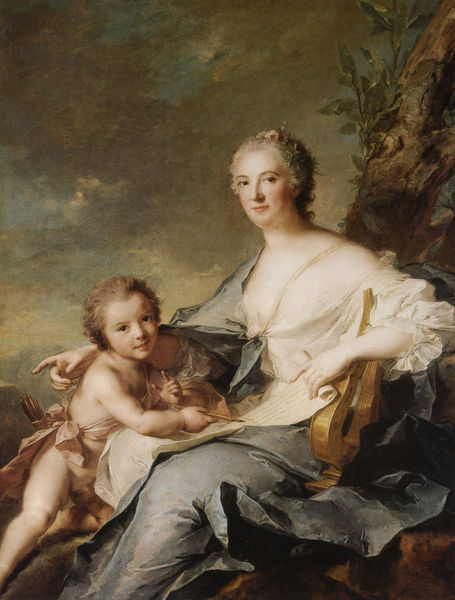
Titel: Françoise-Geneviève de Vallembras de Sombreval als Muse der lyrischen Poesie
Künstler: Jean-Marc Nattier
Standort: Paris
Institution: Musée du Louvre
Schlagwörter: akt, baum, berg, blau, blätter, dunkel, felsen, gemälde, hand, haut, himmel, kopf, laub, nackt, rubens, schatten, schurz, umhang, weiß, wolken, frauen, landschaft, menschen, mädchen, sitzen, äste, ausschnitt, blume, brust, busen, elegant, finger, frankreich, frau, frisur, geste, grau, haar, hell, holz, kleid, kleider, köpfe, licht, mund, nase, schwarz, türkis, blick, dame, rose, rosen, tuch, wolke, hochformat, rock, schleife, blond, jung, arm, arme, augen, barock, blicke, bluse, falten, gesicht, inkarnat, kleidung, mensch, rembrandt, stein, bildnis, hände, instrument, portrait, porträt, öl, ast, baumstamm, dämmerung, natur, stamm, auge, gewand, gold, haare, reich, sitzend, stoff, stoffe, tücher, adel, gewänder, kind, mutter, paar, blatt, musik, pflanze, augenbrauen, dekollete, frontal, kinn, lippe, lippen, locken, puder, renaissance, rokoko, rosa, rouge, schulter, schön, vornehm, zart, engel, putte, putto, perücke, lächeln, wangen, liebe, papier, sitz, bogen, mieder, noten, fels, gebirge, gipfel, tag, französisch, sturm, unwetter, wetter, falte, nasen, zeigefinger, brauen, pupillen, musikinstrument, muse, faltenwurf, junge, rüsche, rüschen, teint, augenbraue, zeigen, lachen, nacktheit, knabe, gewitterwolken, inkarant, allegorie, lorbeer, rosig, anschauen, stift, diagonal, geige, gestus, jüngling, brief, liebesbrief, rinde, blumenkranz, venus, lichtquelle, schriftrolle, leicht, königin, laute, freundlich, baumrinde, harfe, lyra, vorlage, amor, tunika, leier, köcher, pfeil, sohn, musikerin, gewölk, sitzportrait, sitzporträt, pfeile, nattier, speck, alegorie, armor, apotheose, luftig, kins, gewitterwolke, fragonard, musiek, decollete, hafe, edelfrau, osa, brustd, höfisches porträt, mme., loorblatt, lorblatt